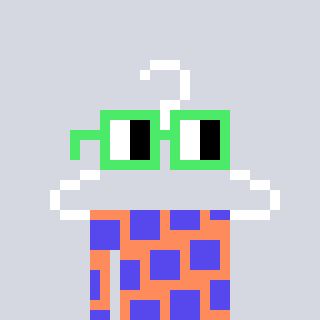
a pixel art character with square light green glasses, a hanger-shaped head and a peachy-colored body on a cool background